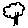
Label: tree